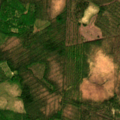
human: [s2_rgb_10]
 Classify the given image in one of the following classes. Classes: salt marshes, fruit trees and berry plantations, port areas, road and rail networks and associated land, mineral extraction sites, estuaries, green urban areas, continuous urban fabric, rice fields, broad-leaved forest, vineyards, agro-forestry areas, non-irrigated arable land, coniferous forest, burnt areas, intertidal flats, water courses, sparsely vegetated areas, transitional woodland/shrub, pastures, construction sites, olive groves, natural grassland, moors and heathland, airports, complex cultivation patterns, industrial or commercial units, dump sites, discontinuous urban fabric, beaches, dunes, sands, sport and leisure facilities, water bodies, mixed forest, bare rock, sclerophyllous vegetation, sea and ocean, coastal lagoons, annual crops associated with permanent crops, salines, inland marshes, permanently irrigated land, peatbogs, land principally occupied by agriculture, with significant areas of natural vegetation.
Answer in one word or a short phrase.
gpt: coniferous forest, mixed forest, transitional woodland/shrub